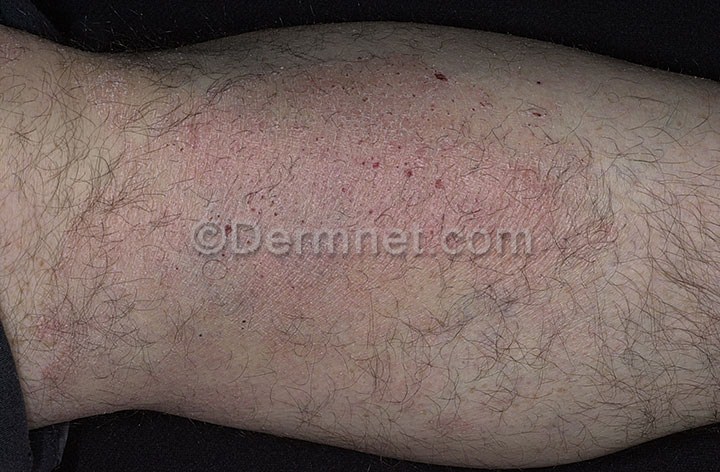
Disease: Eczema Photos